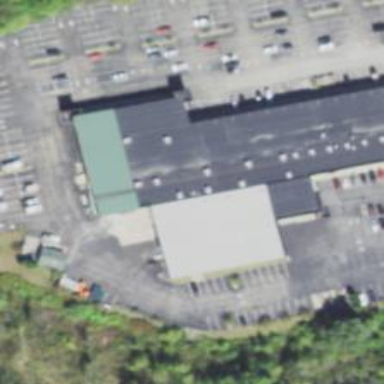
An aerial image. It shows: Fitness center located in leisure land.